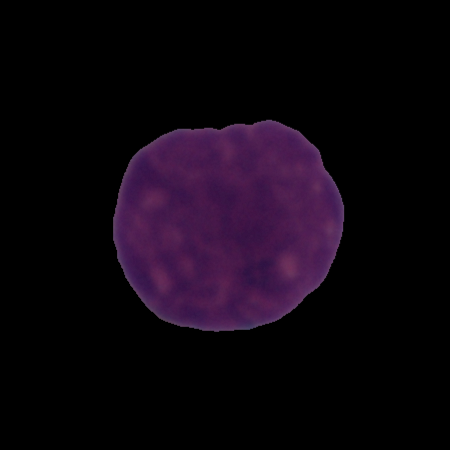
Label: healthy